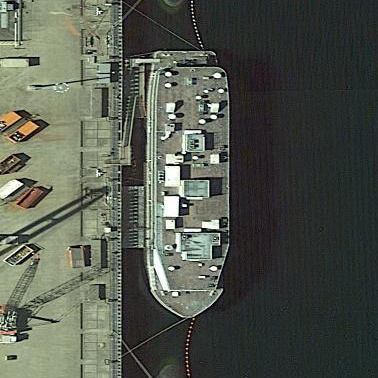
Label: civil